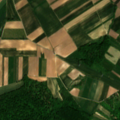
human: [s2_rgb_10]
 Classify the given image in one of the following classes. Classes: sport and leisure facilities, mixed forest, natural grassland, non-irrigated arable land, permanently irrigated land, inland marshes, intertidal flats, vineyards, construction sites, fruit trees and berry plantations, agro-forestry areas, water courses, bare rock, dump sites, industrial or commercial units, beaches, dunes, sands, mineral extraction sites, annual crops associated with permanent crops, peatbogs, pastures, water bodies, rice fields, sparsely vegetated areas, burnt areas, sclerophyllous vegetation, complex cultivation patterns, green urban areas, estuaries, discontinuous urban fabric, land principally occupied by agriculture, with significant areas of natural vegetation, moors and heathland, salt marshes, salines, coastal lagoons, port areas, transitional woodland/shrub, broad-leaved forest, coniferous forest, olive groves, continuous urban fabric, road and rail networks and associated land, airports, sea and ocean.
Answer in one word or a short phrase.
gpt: non-irrigated arable land, complex cultivation patterns, broad-leaved forest